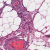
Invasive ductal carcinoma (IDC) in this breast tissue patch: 0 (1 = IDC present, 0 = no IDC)